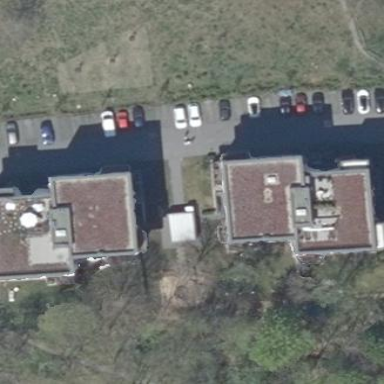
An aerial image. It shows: Building with apartments and flat roof.